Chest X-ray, AP view. Patient: 59 years old, sex F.
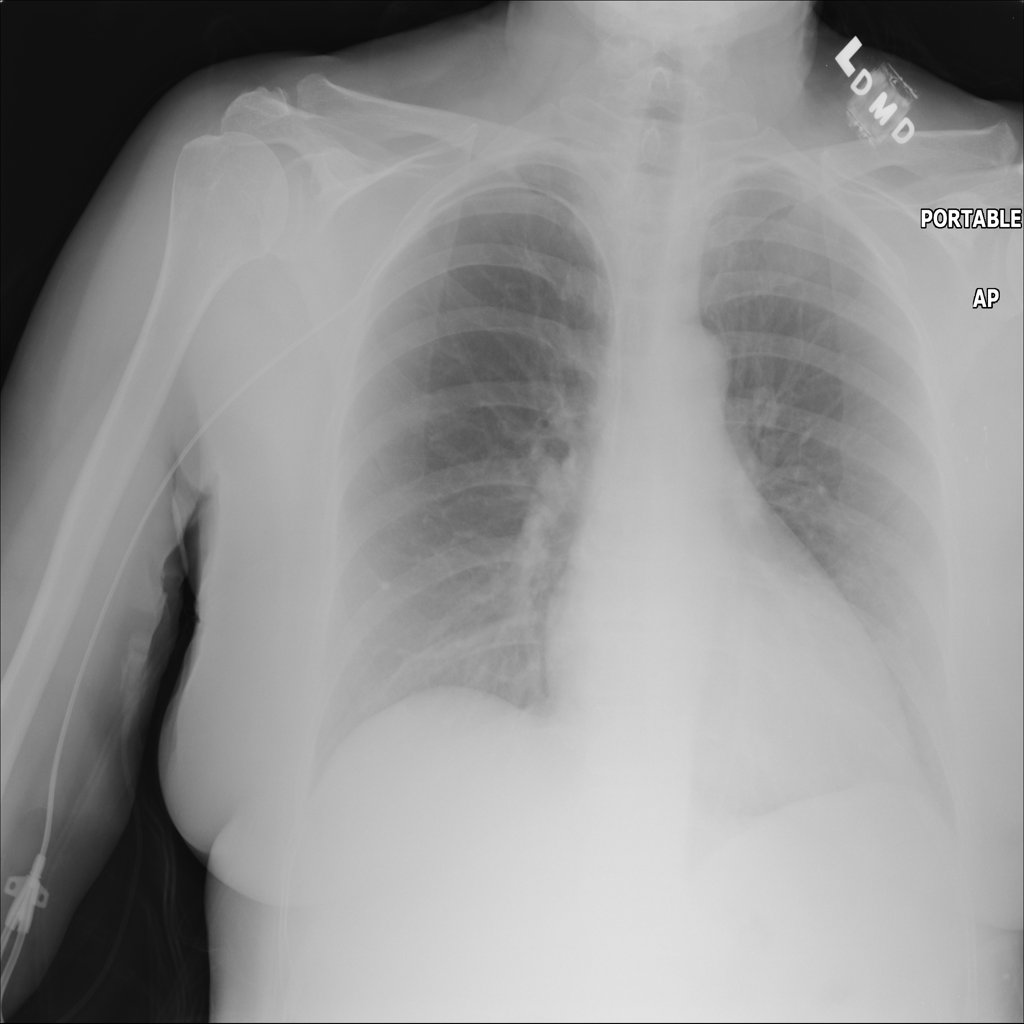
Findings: No Finding